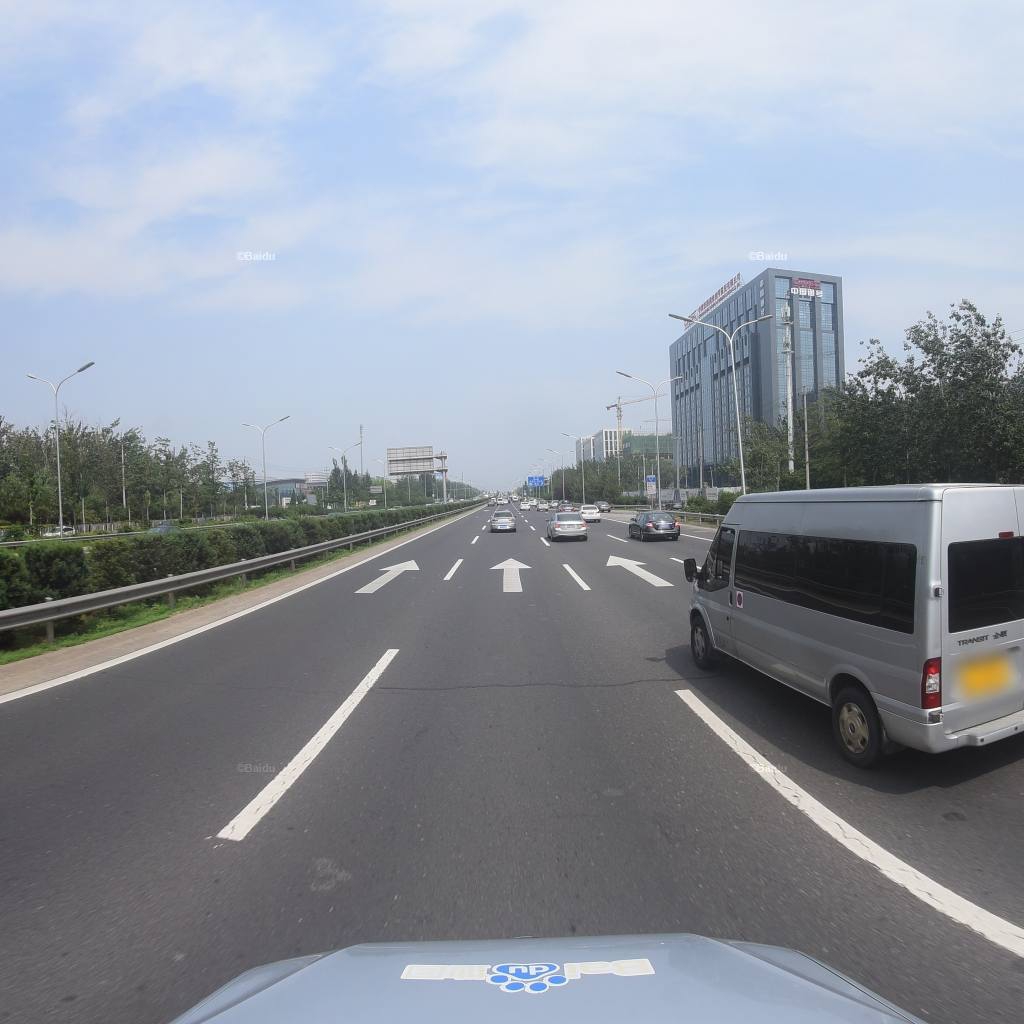
Region: Fengtai
Road damage annotations: transverse patch